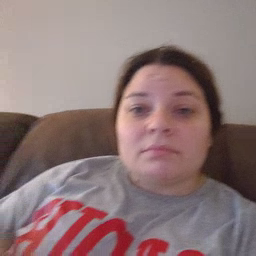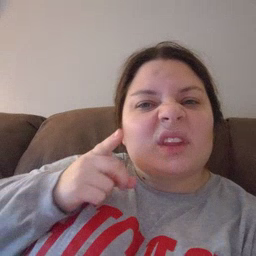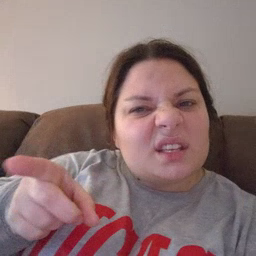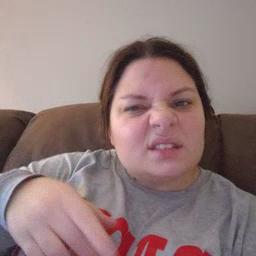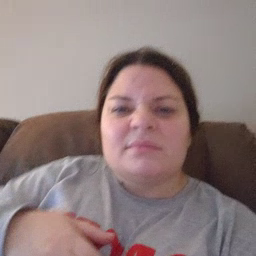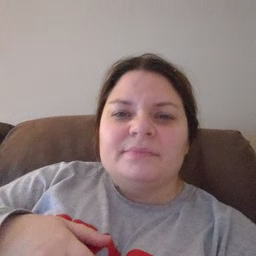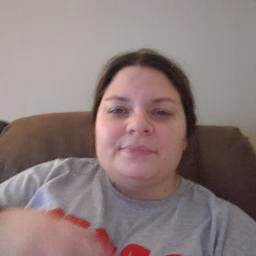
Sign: hesheit